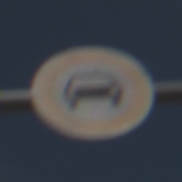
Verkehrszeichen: VerbotKraftwagen
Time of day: Midday
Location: Outdoor (Nature)
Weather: PartlyCloudy
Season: NotSpecified
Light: Natural